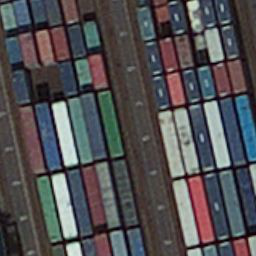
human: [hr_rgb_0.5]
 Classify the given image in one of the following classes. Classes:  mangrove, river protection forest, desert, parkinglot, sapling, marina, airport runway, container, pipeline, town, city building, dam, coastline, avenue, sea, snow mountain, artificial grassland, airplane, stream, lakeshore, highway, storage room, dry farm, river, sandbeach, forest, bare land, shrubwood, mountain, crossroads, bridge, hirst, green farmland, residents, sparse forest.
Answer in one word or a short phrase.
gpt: container